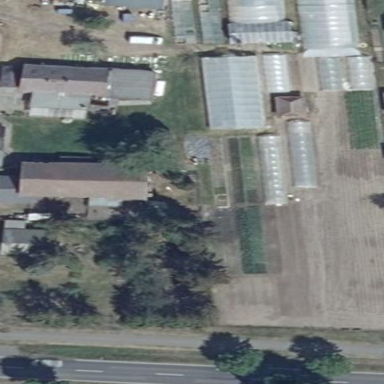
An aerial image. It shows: Area dedicated to greenhouse horticulture.